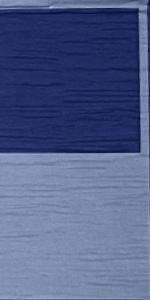
Label: Empty